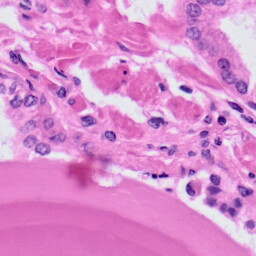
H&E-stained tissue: Prostate